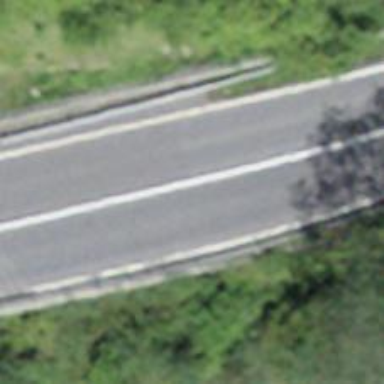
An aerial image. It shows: Asphalt road classified as primary highway.